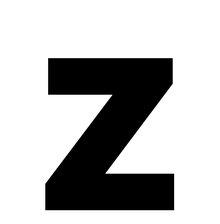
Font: Roboto_Black